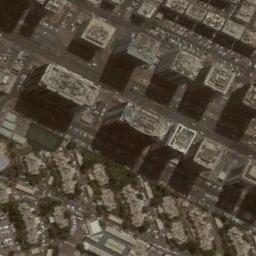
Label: commercial_area